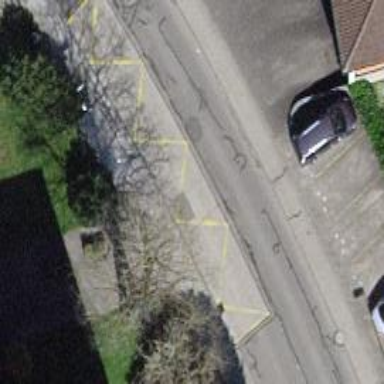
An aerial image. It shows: Bus stop with platform for public transport.